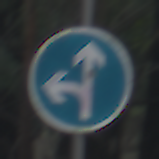
Verkehrszeichen: VorgeschriebeneFahrtrichtungGeradeausOderLinks
Umgebung: Outdoor, Nature
Tageszeit: SunriseSunset
Wetter: NotSpecified
Licht: Natural
Jahreszeit: Autumn
Kontrast: MediumContrast